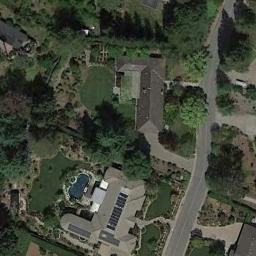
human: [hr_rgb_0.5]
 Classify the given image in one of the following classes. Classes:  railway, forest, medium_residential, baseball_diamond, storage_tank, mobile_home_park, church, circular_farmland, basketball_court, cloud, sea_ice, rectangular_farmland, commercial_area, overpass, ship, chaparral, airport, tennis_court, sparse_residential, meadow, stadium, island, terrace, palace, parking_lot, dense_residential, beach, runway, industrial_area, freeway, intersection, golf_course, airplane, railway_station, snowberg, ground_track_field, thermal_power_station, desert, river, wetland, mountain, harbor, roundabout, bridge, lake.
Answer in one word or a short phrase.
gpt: sparse_residential